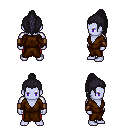
a pixel art fantasy rpg character, male body template, dark elf, purple skin, brown robe, red pants, raven long topknot hairstyle, leather bracers, four views (front, back, left, right), 2x2 character sprite sheet, small pixel art, hard edges, no anti-aliasing